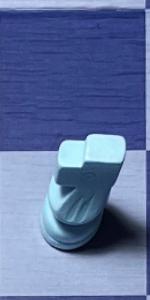
Label: Knight_White